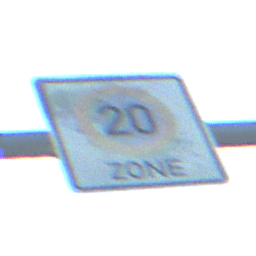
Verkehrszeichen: BeginnZone20
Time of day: MorningAfternoon
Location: Outdoor (RoadRail)
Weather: Clear
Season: NotSpecified
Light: Natural